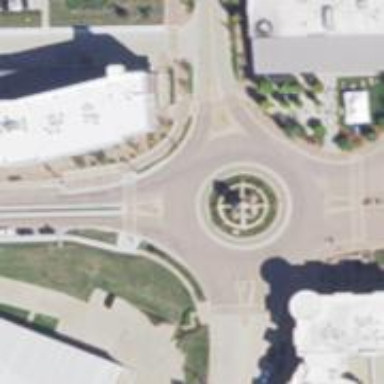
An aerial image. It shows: Tertiary road that leads to roundabout.